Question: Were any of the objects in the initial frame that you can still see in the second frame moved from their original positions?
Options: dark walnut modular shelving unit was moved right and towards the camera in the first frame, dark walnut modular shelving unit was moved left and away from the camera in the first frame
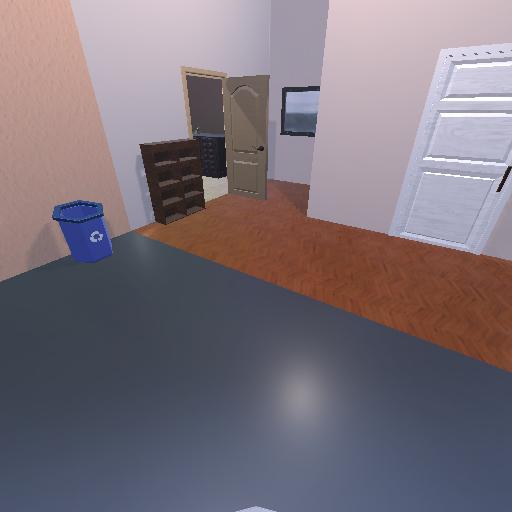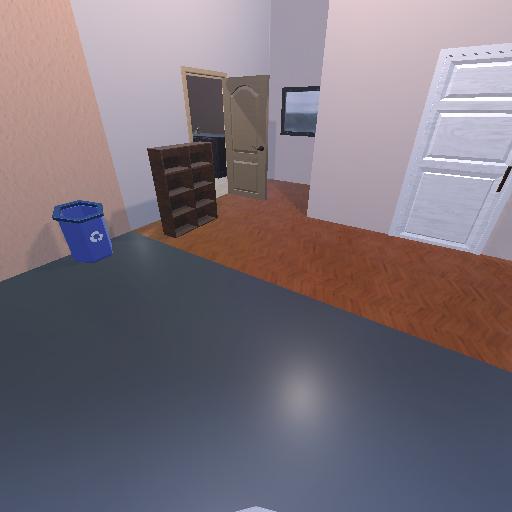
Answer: dark walnut modular shelving unit was moved right and towards the camera in the first frame